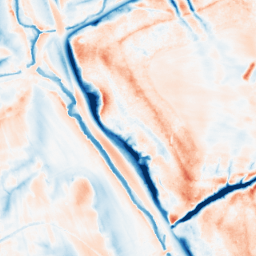
Category: classical
Decomposition family: gaussian_anisotropic
Decomposition parameters: sigma_x: 10
sigma_y: 5
Upsampling method: bilinear
Upsampling parameters: scale: 8
Upsampling scale: 8